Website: bh-photo
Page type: billing-address
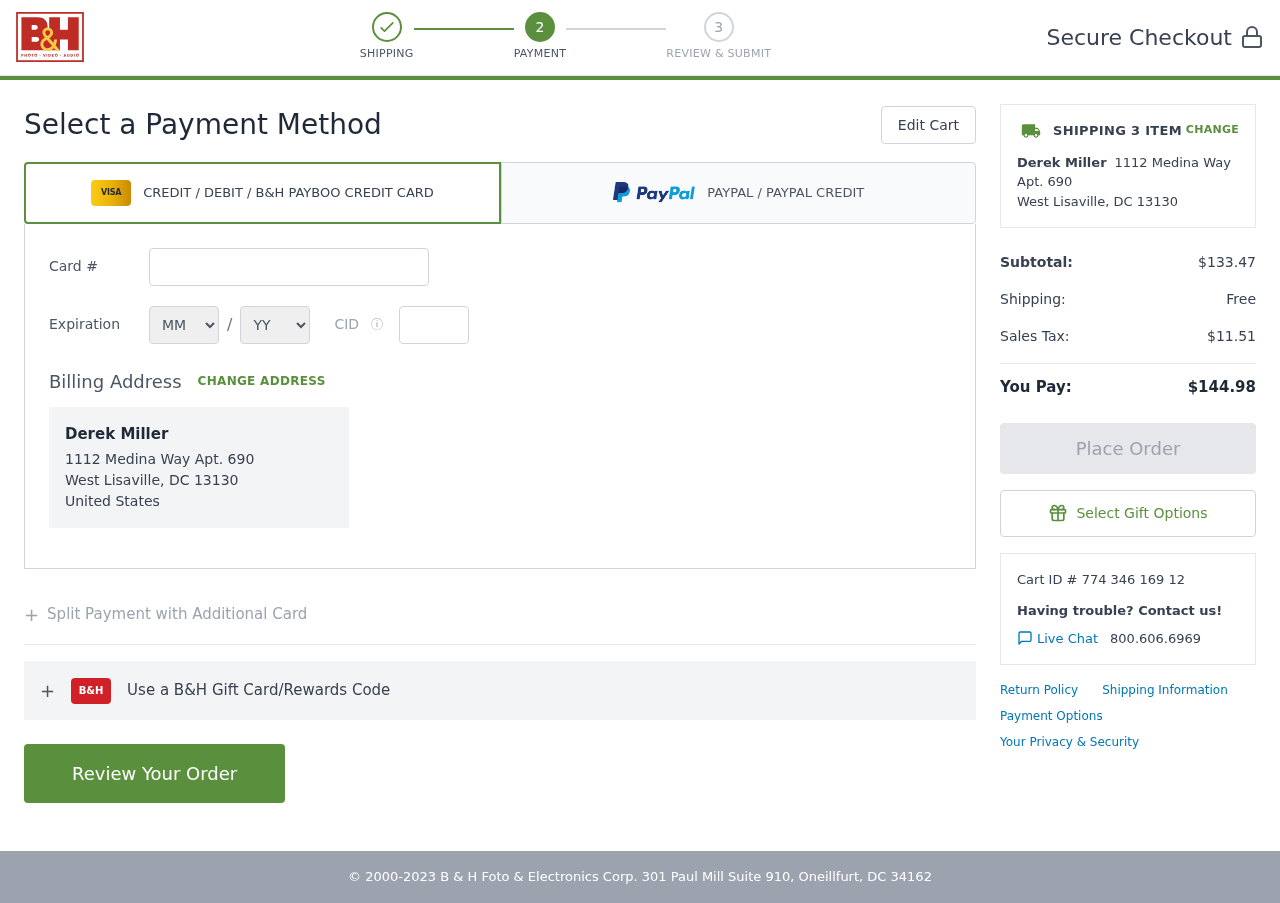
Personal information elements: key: PII_CARD_CVV
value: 485
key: PII_CARD_EXPIRY_MONTH
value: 07
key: PII_CARD_EXPIRY_YEAR
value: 30
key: PII_CARD_NUMBER
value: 2225 0734 6764 5695
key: PII_CITY_STATE_ZIP
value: West Lisaville, DC 13130
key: PII_COUNTRY
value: United States
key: PII_FULLNAME
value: Derek Miller
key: PII_STREET
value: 1112 Medina Way Apt. 690
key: PII_FULLNAME2
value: Derek Miller
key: PII_CITY
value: West Lisaville
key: PII_STATE
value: DC
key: PII_STATE_ABBR
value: DC
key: PII_POSTCODE
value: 13130
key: PII_POSTCODE_FULL
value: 13130
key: PII_CITY_STATE
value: West Lisaville, DC
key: PII_POSTCODE_NUMERIC
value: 13130
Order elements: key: ORDER_NUM_ITEMS
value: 3
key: ORDER_SUBTOTAL
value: $133.47
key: ORDER_SHIPPING_COST
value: Free
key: ORDER_TAX
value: $11.51
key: ORDER_TOTAL
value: $144.98
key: ORDER_ID
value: Cart ID # 774 346 169 12